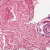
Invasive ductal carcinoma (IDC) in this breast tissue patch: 0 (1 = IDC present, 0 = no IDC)